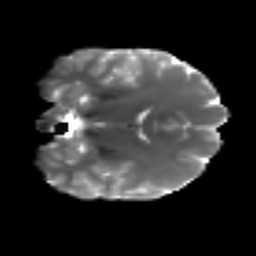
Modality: T2w
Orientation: coronal
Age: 27
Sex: female
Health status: ill
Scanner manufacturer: siemens
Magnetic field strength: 3 T
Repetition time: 6.5 s
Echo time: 0.062 s